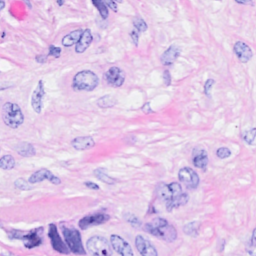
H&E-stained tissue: Breast